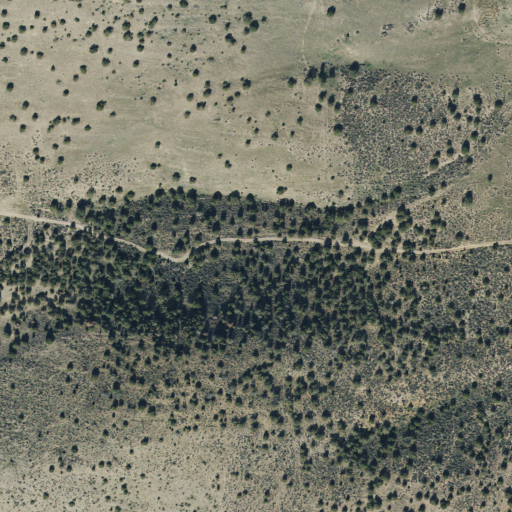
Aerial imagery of mountain in Utah named Cedar Knolls containing shrub, evergreen forest, and cultivated crops